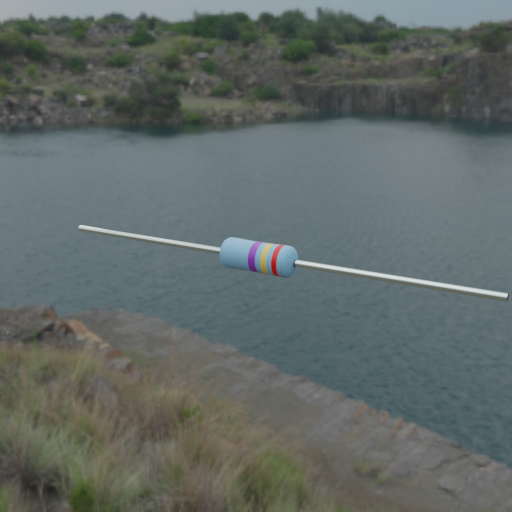
Resistor colour bands (in order): violet, gold, red